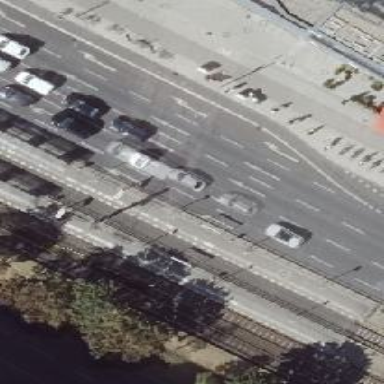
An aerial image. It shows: Primary highway with dual carriageway. The surface is asphalt. There is asphalt cycleway on the right side.